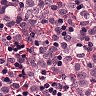
Metastatic tissue present: yes